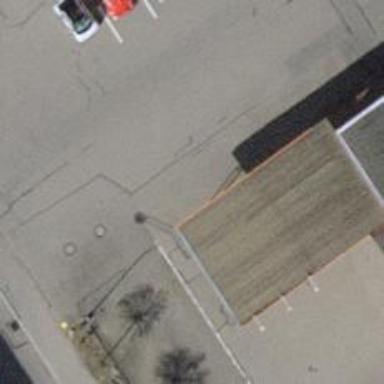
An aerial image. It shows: View of roof of building.